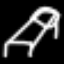
Label: bed